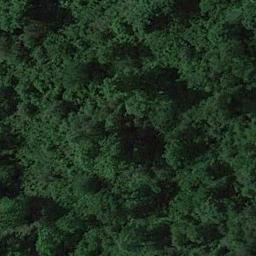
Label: forest